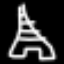
Label: The Eiffel Tower